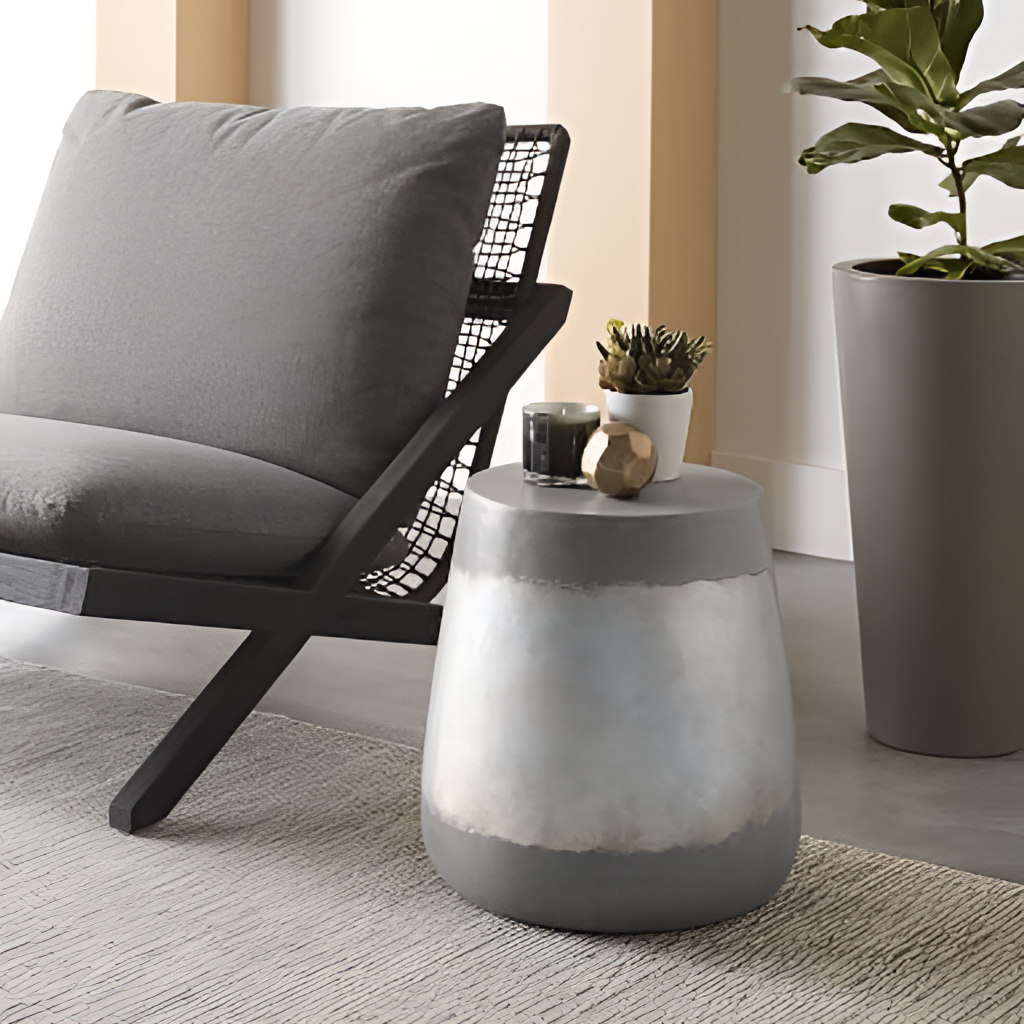
metal chair, living room, modern, paint wallpaper, with solid pattern, gray concrete flooring, with smooth pattern